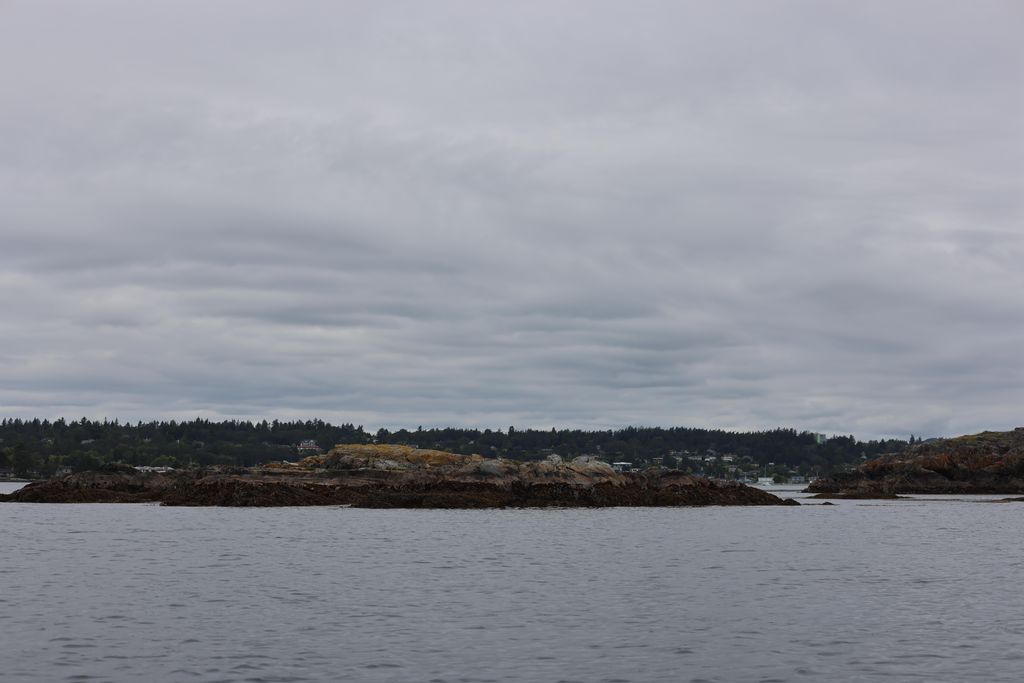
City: victoria